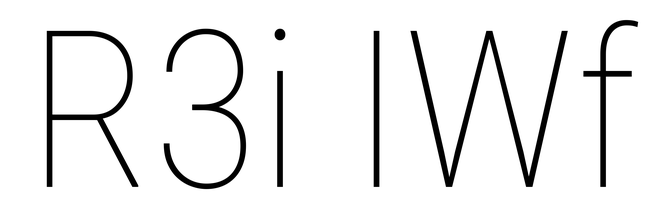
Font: Roboto_Condensed_Thin